Field crop: maize
Growth stage: 2
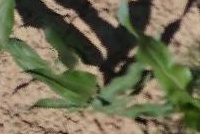
Species: maize